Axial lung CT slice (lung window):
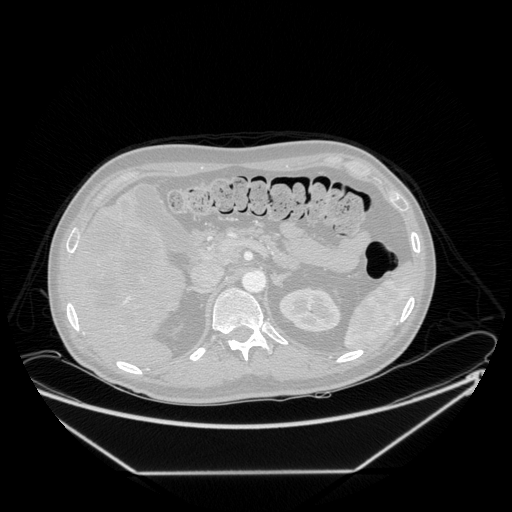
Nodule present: no